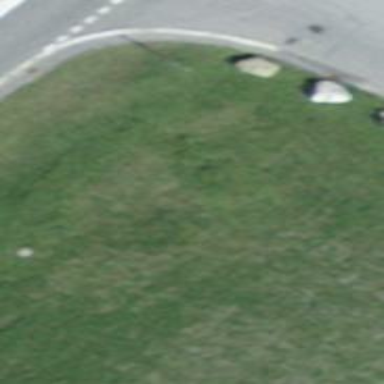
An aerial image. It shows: Helipad with grass surface at the airport.